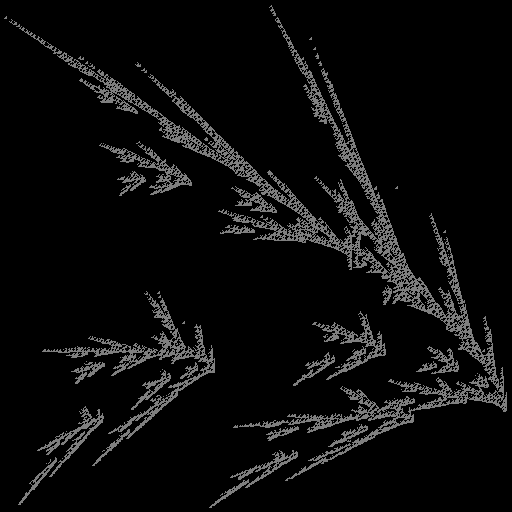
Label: filmyfern